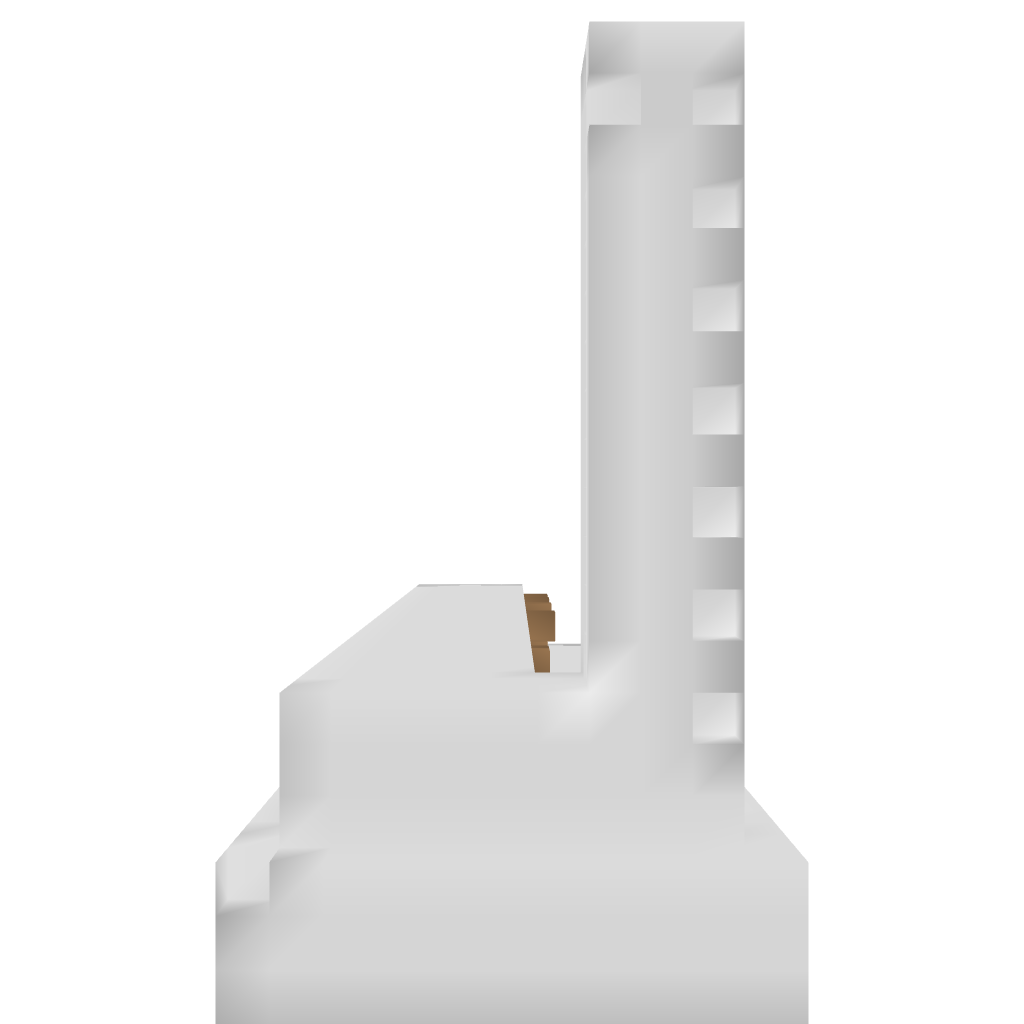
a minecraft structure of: low detail bad shape glass